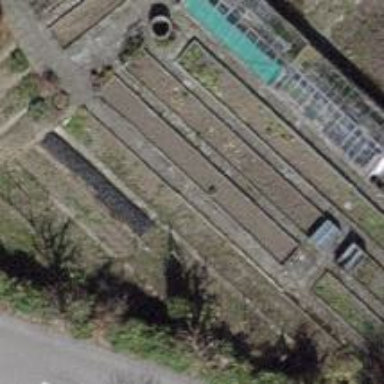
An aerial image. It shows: Garden that is leisure land.